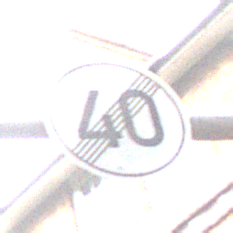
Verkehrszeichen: EndeGeschwindigkeit40
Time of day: MorningAfternoon
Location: Outdoor (Urban)
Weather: Overcast
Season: NotSpecified
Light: Natural